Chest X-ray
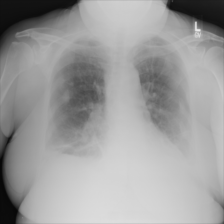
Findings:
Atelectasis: positive
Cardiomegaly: negative
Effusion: positive
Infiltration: negative
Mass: negative
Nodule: negative
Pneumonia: negative
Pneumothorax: negative
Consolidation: negative
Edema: negative
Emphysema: negative
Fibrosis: negative
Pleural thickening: negative
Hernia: negative